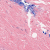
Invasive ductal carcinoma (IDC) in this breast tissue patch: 0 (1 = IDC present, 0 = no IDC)